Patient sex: M
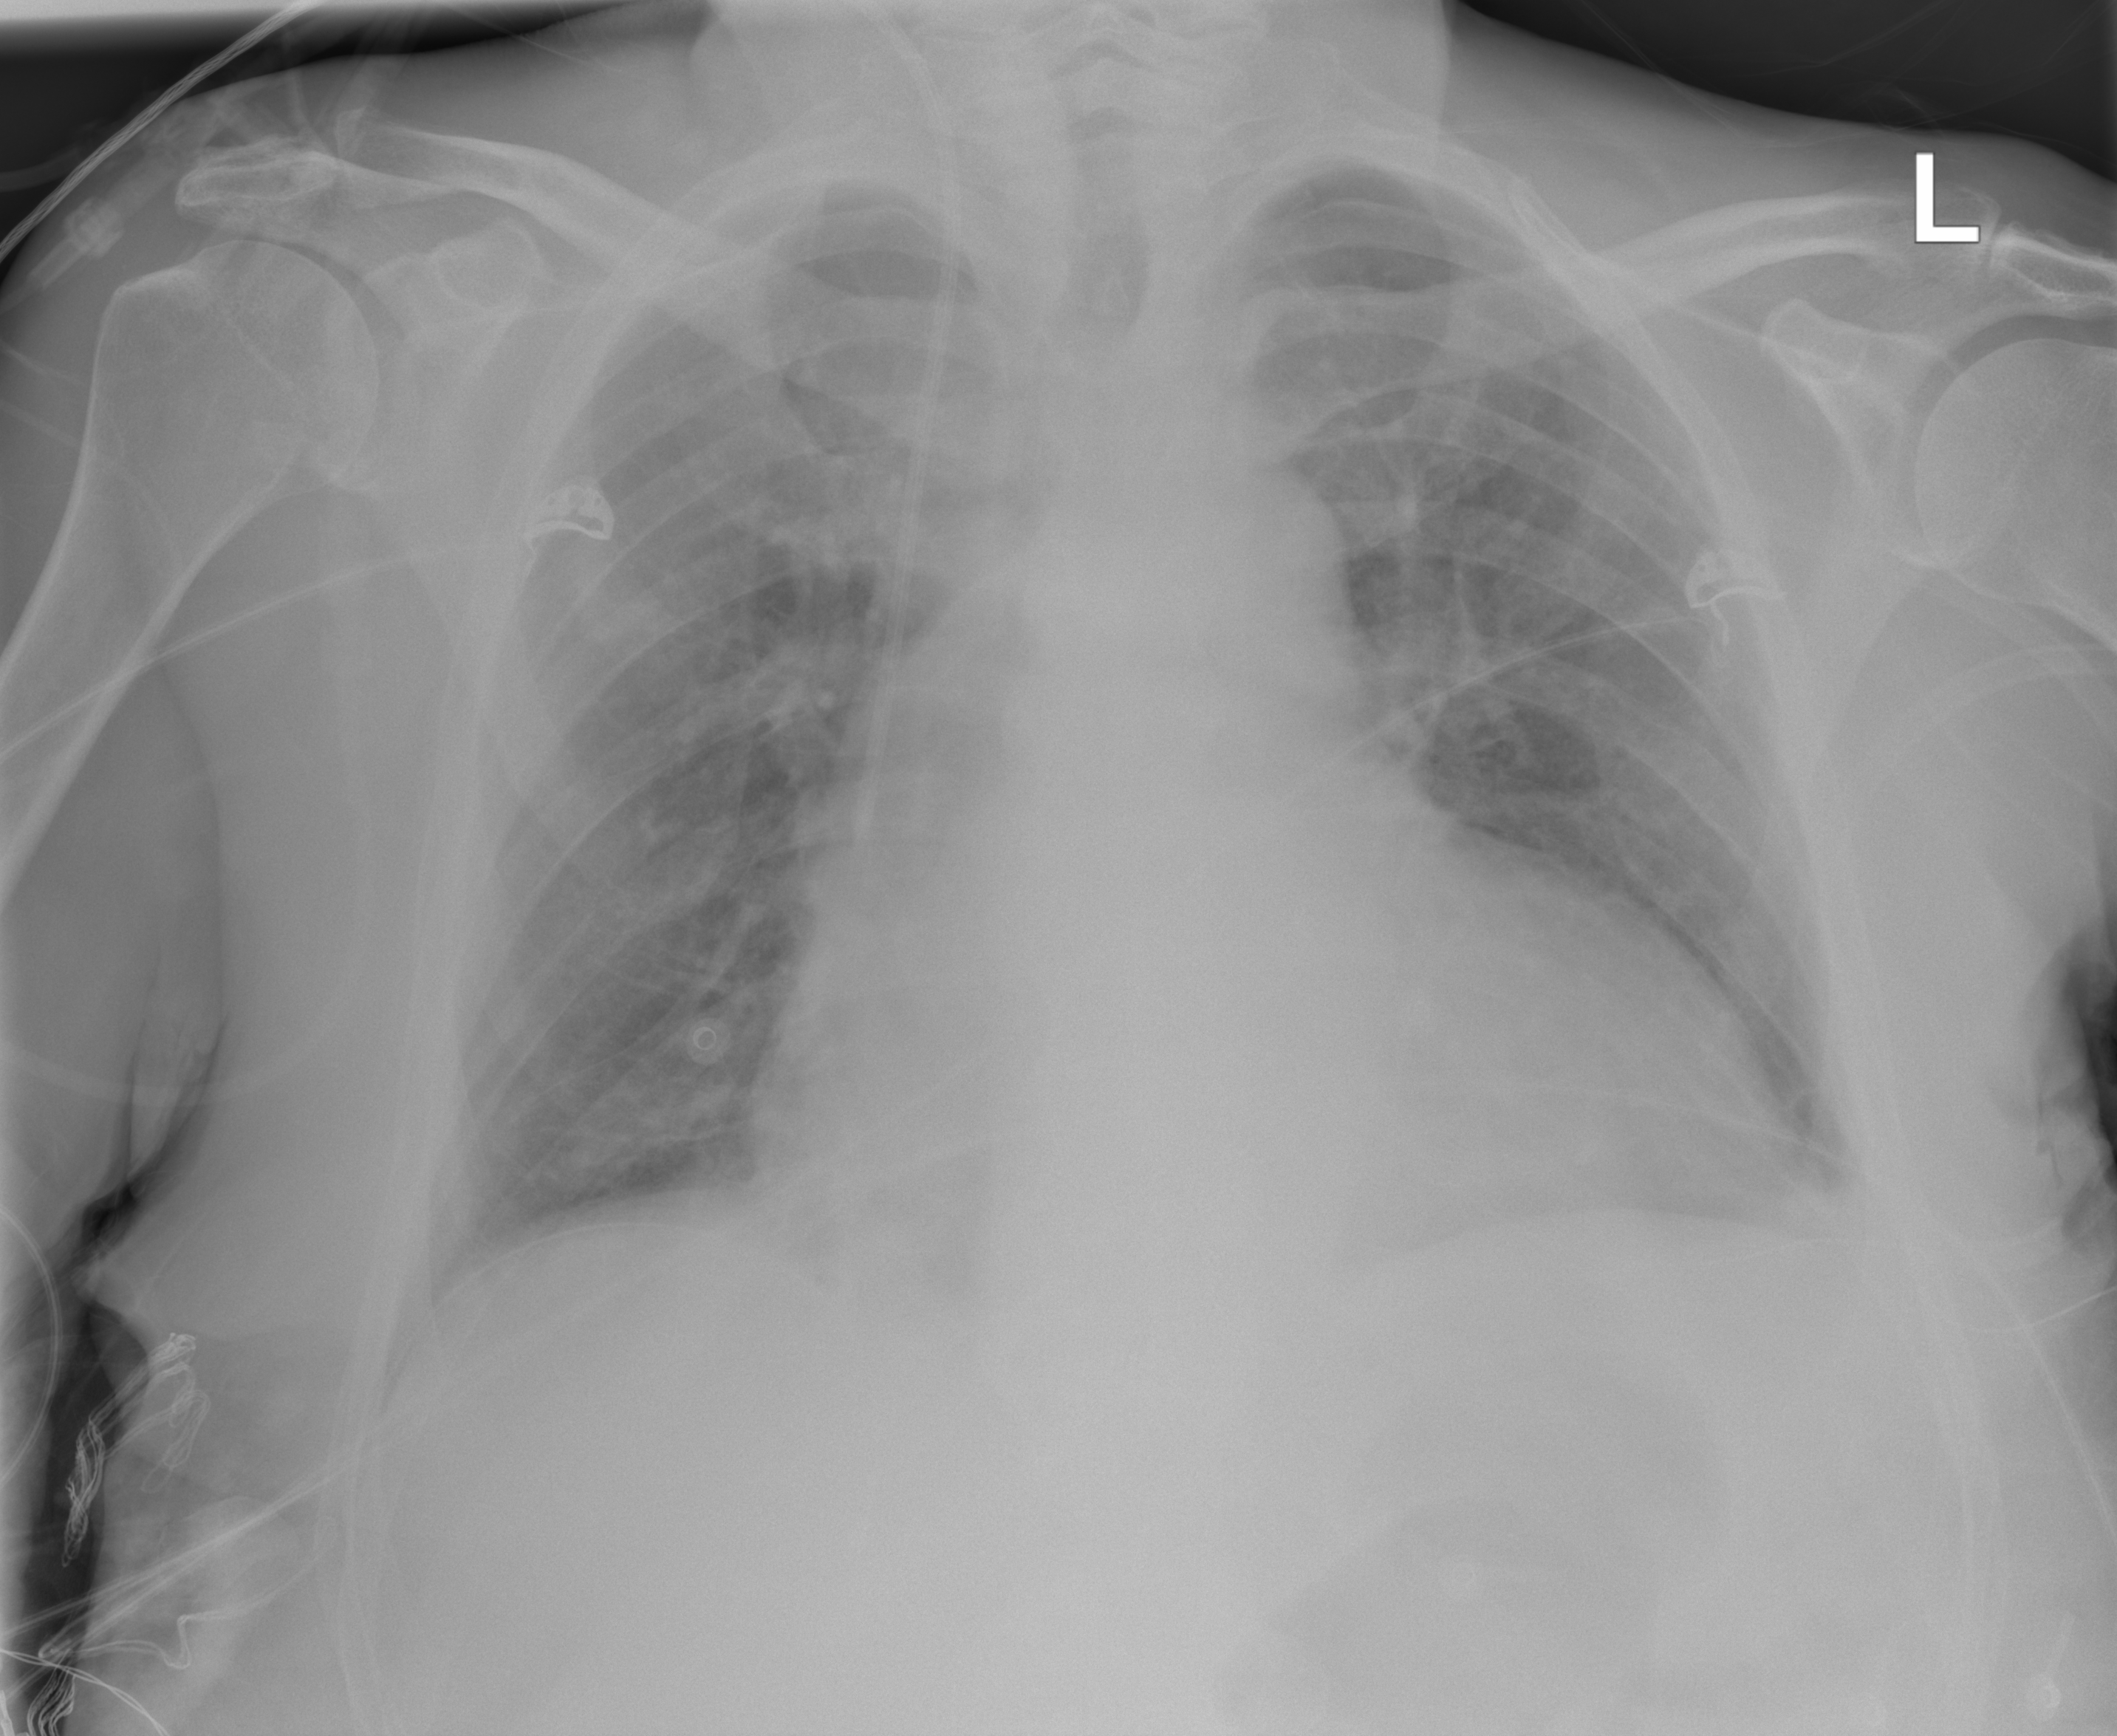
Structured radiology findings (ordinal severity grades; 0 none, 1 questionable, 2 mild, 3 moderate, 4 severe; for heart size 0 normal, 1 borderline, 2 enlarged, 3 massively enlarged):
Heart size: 2
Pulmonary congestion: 2
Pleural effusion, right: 0
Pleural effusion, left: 2
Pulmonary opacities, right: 2
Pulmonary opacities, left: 0
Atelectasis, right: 2
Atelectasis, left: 2